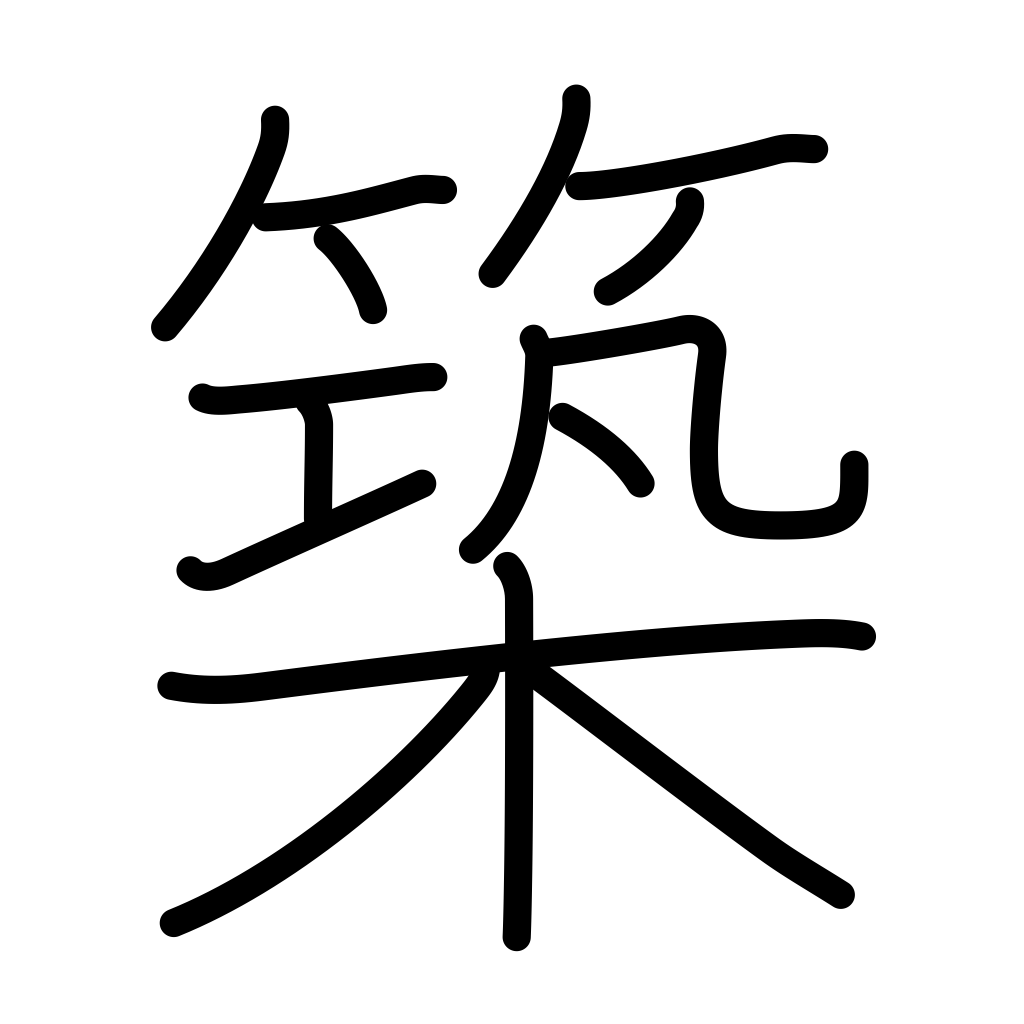
Meaning: fabricate, build, construct